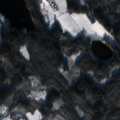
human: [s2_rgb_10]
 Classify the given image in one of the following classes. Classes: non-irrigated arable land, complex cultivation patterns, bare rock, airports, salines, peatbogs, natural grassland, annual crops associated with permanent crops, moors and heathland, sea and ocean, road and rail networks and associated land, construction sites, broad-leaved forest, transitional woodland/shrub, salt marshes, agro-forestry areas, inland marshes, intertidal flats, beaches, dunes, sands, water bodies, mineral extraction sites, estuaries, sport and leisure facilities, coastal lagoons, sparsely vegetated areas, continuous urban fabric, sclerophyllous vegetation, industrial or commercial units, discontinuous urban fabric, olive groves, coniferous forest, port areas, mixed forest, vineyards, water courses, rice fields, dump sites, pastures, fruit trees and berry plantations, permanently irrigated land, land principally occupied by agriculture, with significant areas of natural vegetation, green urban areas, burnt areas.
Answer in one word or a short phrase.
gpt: land principally occupied by agriculture, with significant areas of natural vegetation, coniferous forest, mixed forest, transitional woodland/shrub, water bodies